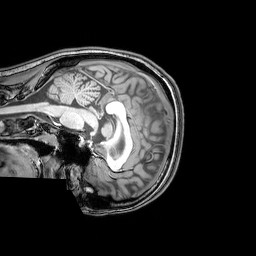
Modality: T1w
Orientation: sagittal
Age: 24
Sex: female
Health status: healthy
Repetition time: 0.081 s
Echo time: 0.037 s